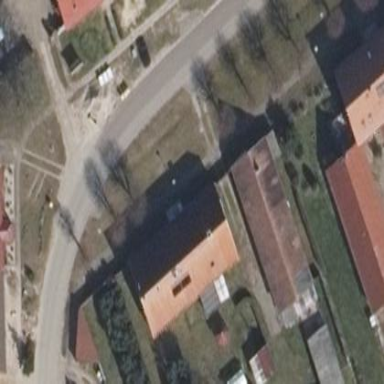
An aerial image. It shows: Gabled roofed house.